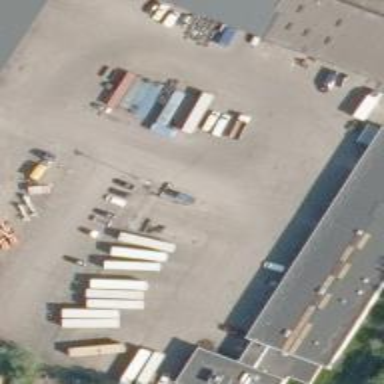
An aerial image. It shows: Warehouse used for storage.